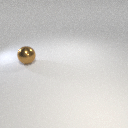
large brown metal sphere